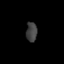
Tissue: skin
Cell type: Others
Senescence score: 0.6863
Nuclear area (px): 209
Mean DAPI intensity: 64.148